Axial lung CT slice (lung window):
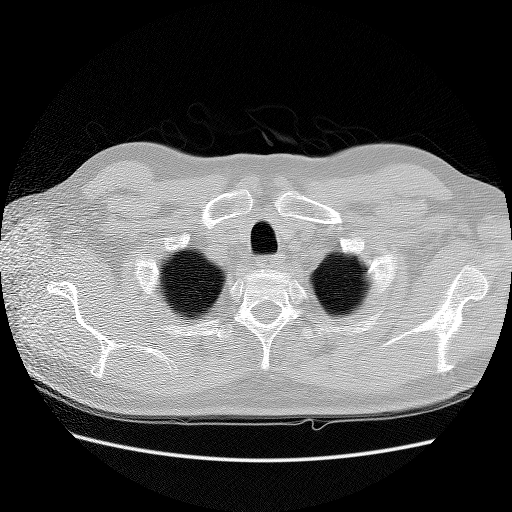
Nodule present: no